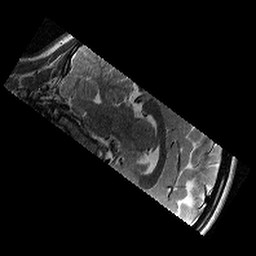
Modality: T2w
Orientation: sagittal
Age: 10
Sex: female
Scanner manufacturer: siemens
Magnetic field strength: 3 T
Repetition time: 9.23 s
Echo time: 0.067 s